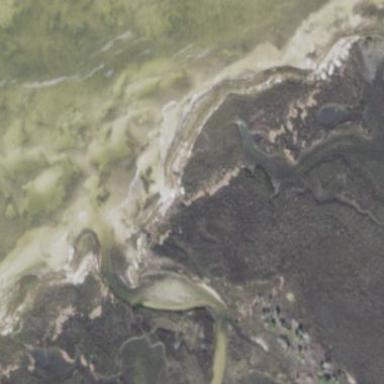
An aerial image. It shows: Sandy area in nature.